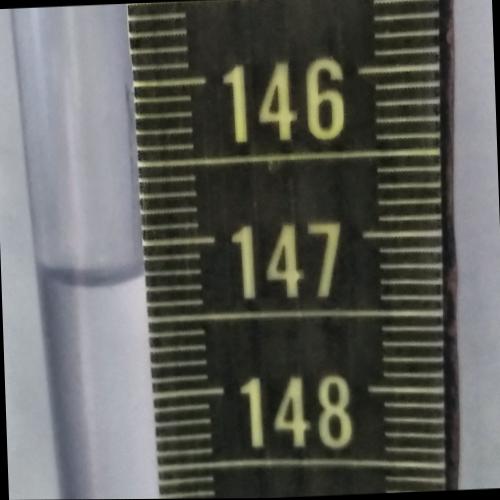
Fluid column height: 147.2 cm